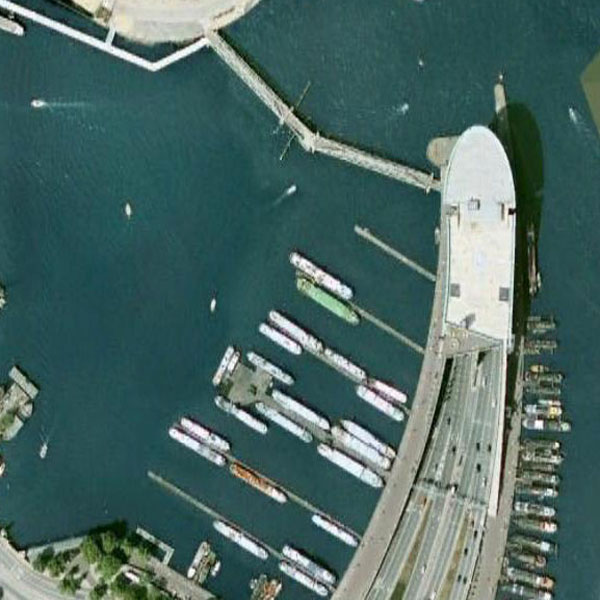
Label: Port